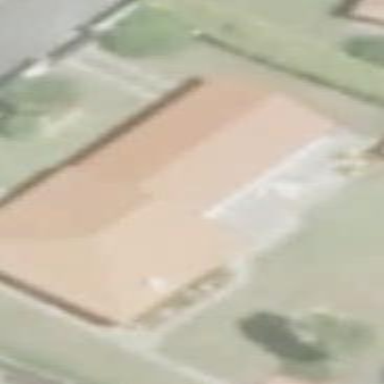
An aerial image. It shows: Simple and straightforward house.